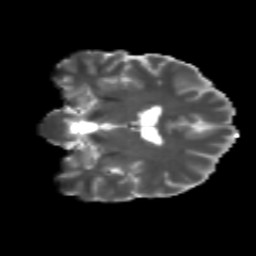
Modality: T2w
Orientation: coronal
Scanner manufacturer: siemens
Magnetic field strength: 3 T
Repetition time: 4.16 s
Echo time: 0.0806 s